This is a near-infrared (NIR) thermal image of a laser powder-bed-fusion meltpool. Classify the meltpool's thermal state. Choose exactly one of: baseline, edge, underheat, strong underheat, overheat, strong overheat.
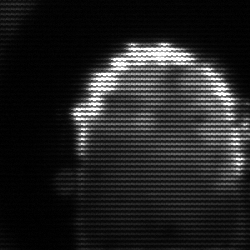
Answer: baseline